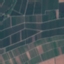
Land use / land cover: PermanentCrop